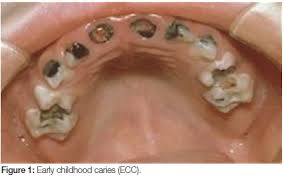
Condition: Caries